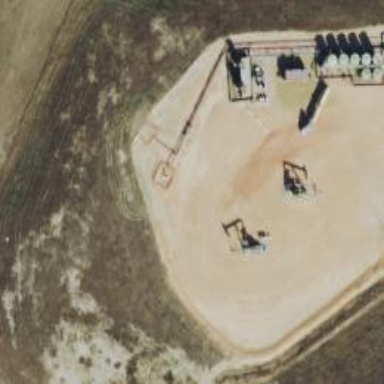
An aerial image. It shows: Petroleum well.